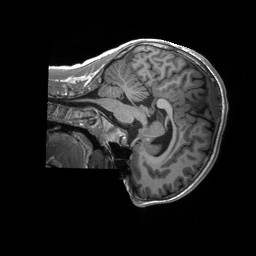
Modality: T1w
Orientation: sagittal
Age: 12
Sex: male
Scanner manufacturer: siemens
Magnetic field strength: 3 T
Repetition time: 2.3 s
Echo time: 0.00232 s